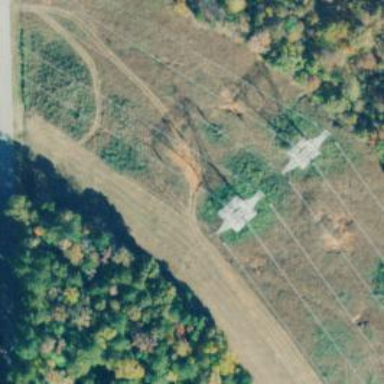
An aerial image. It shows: Lattice structure tower used for power distribution.